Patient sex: M
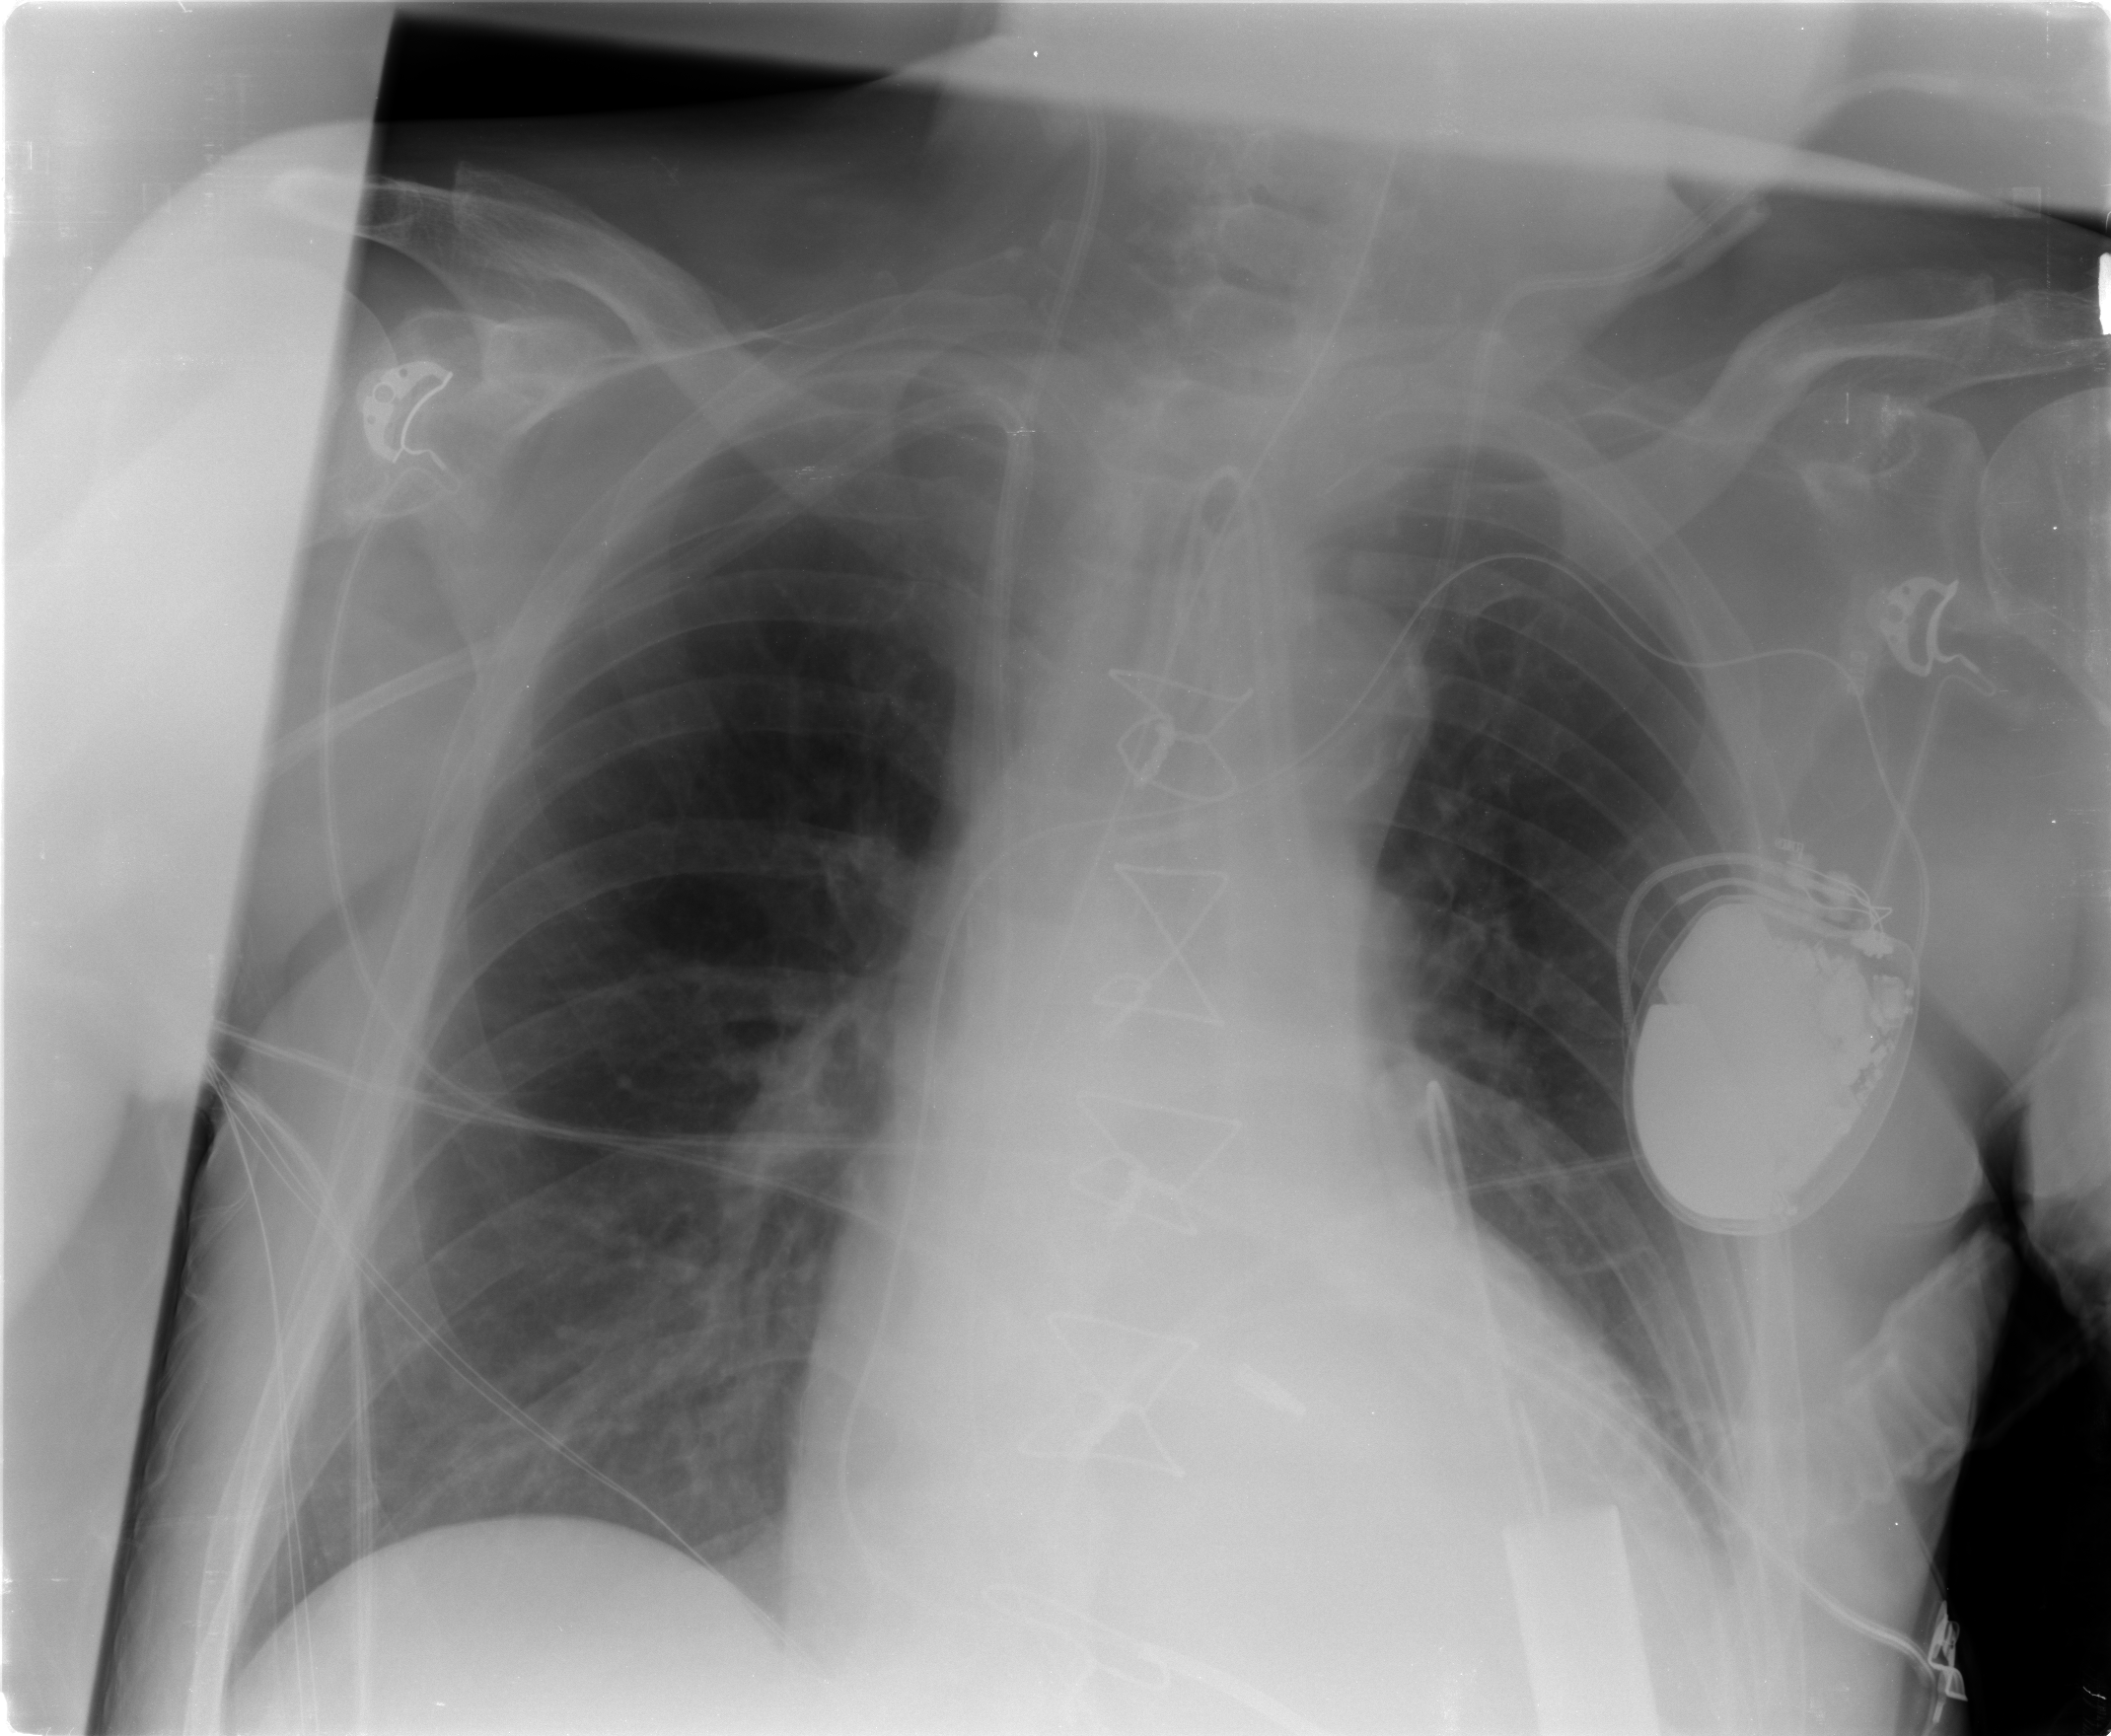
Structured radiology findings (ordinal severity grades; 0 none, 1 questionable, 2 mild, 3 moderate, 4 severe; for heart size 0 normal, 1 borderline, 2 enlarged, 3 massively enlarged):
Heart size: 2
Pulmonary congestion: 0
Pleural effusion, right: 0
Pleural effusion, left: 1
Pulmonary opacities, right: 0
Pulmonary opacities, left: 0
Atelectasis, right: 0
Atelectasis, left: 2